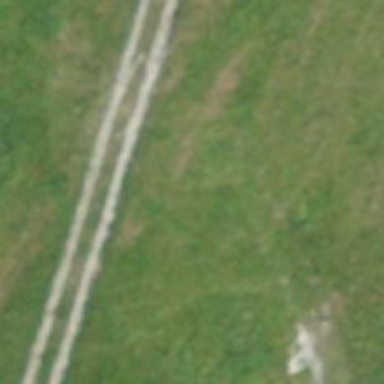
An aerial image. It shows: Track with ground surface of grade3.